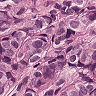
Metastatic tissue present: yes